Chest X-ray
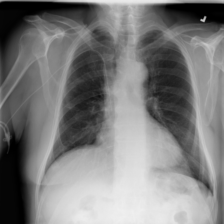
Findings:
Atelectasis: negative
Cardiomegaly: negative
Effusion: negative
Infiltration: negative
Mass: negative
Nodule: negative
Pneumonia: negative
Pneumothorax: negative
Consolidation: negative
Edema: negative
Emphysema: negative
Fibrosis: negative
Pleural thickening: negative
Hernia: negative